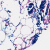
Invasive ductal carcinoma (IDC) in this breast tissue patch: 0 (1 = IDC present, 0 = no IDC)